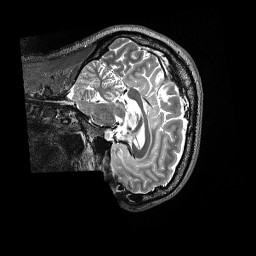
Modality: T2w
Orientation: sagittal
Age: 39
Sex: male
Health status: ill
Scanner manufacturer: siemens
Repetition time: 3.2 s